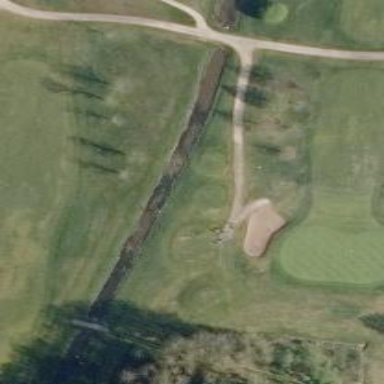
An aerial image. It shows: Service road used as golf cart path.